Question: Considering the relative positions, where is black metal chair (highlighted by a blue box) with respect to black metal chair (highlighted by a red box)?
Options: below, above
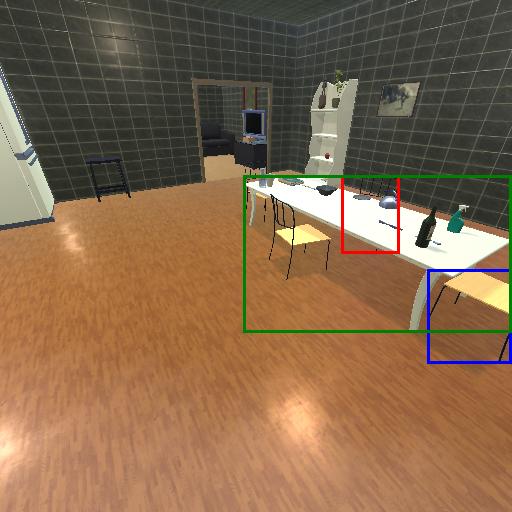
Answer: below